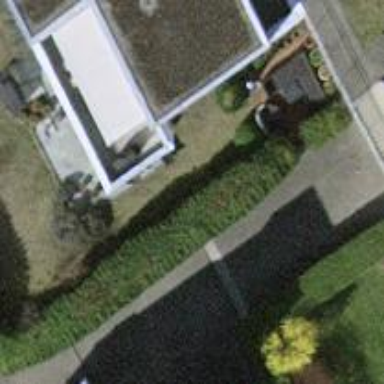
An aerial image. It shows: Building with flat roof.